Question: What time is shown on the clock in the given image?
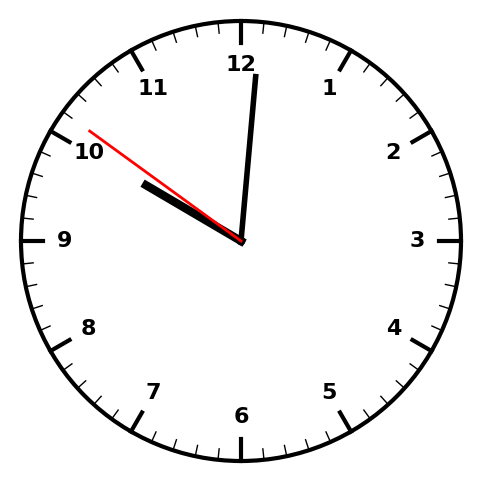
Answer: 10:00:51